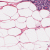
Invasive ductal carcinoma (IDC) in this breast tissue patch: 0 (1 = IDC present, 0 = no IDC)